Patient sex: F
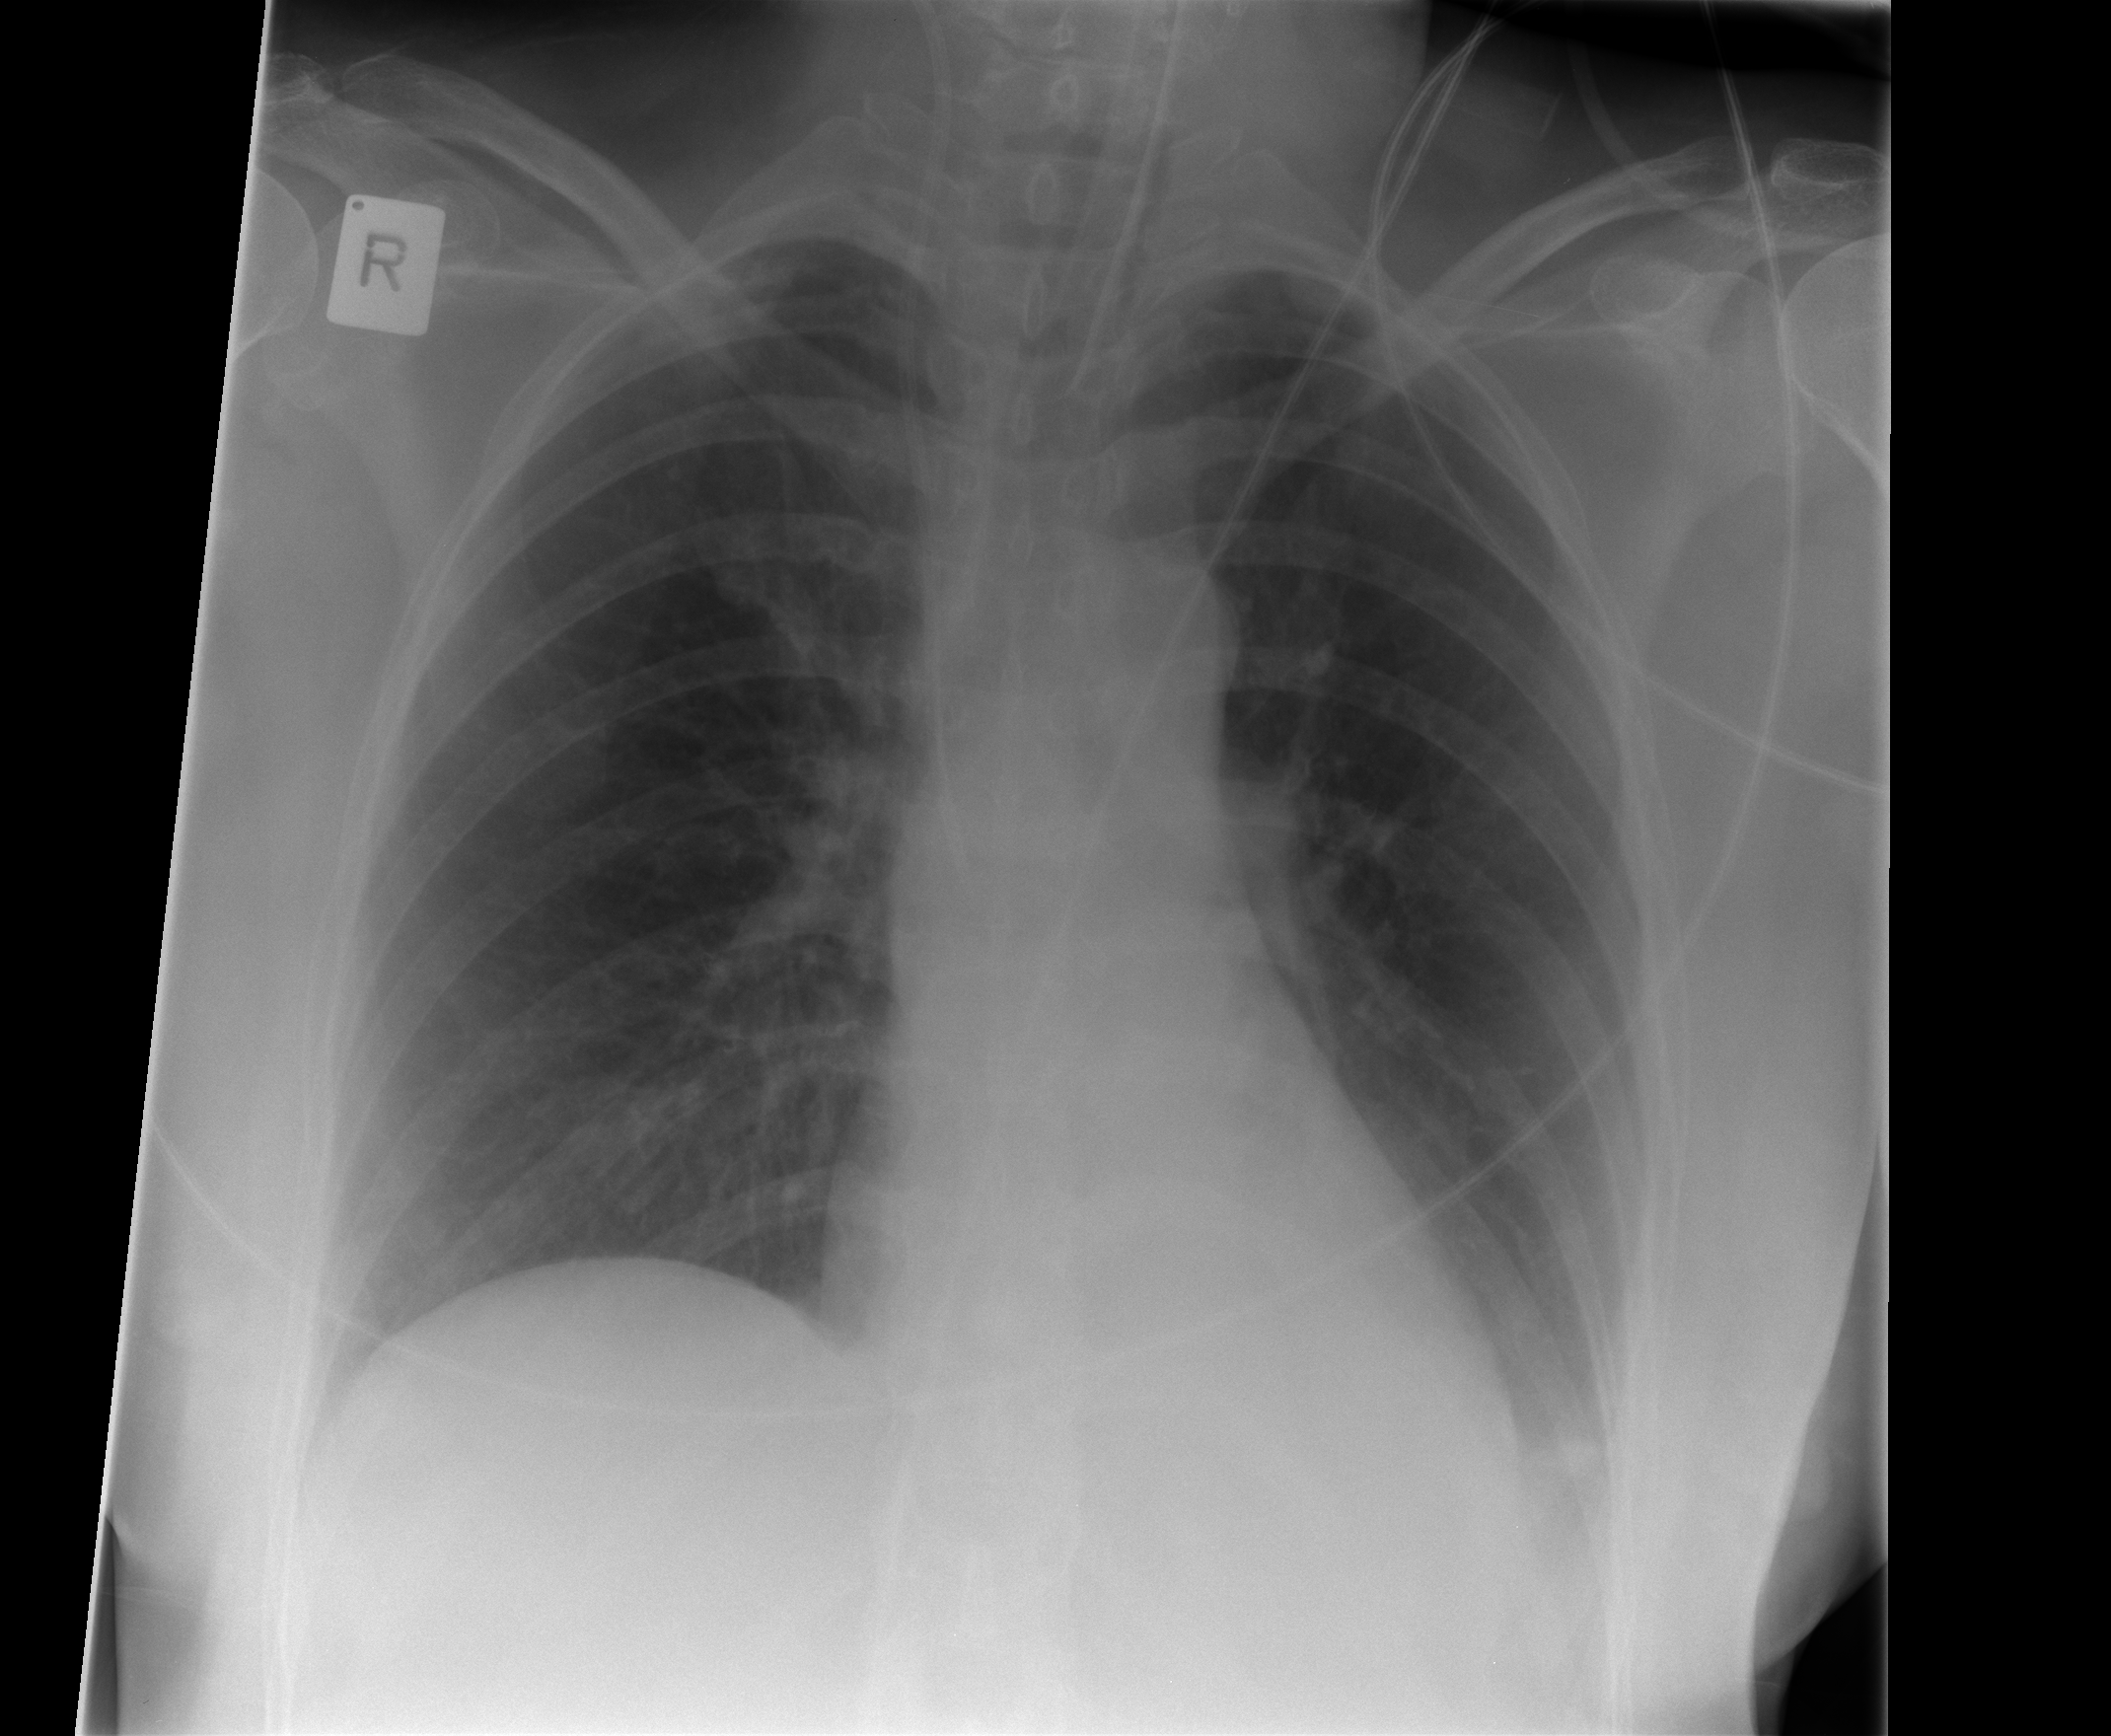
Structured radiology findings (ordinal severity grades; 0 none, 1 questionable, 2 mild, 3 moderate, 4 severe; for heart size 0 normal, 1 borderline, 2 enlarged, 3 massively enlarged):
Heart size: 0
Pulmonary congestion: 0
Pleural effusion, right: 0
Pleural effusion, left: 2
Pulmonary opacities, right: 0
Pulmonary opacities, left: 0
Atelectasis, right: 0
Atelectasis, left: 0